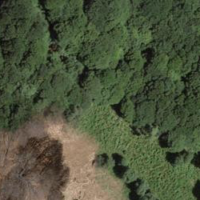
EUNIS habitat code: 41
Species observed at this site:
Ephippiger terrestris